Question: '''
Note: I want to use .tabs() and avoid NOT using .tabs(), and writing everything
separately to handle the fades and tab selections like others have found.
'''
As the title suggests, I want to have a list of tabs in on the page, but I want them .
The problem is that setting up two ul's with 'nav' classes causes conflicts and so two tabs can be selected at once: one on the left and one on the right.

'''
<div id="content">
<!-- Tab data gets inserted here -->
<div id="overlay"><div class="overlay"></div></div>
<!-- First Tab Set -->
<!-- NOTE: This will appear on the left -->
<div class="navigation nav-left">
<ul class="nav">
<li>Link1</li>
<li>Link2</li>
</ul>
</div>
<!-- Data for the tabs - this works! -->
<div id="container">
<!-- Link 1 Tab -->
<div>This is data for Link 1</div>
<div>This is data for Link 2</div>
</div>
</div>
'''
'''
$(function() {
$("ul.nav").tabs("div#container > div", {
effect: 'fade',
fadeOutSpeed: "500"});
});
'''
As you can see, the above jQuery sets tabs up for 'ul.nav' linking to each div within '#container' individually. This single set of tabs on the left hand side of my page works!
How do I change this to allow for sets of tabs on my page?
I want a second '<div class="navigation nav-right">' -- to hold these tabs on the right hand side of the page.
This second set of tabs must work the first set, so only one tab can be active at once, and cancels out other tab selections.
'''
<!-- First Tab Set -->
<!-- NOTE: This will appear on the left -->
<div class="navigation nav-left">
<ul class="nav">
<li>Link1</li>
<li>Link2</li>
</ul>
</div>
<!-- Second Tab Set (Attempt) -->
<!-- NOTE: I want nav-right here -->
<div class="navigation nav-right">
<ul class="nav">
<li>Link1</li>
<li>Link2</li>
</ul>
</div>
<!-- Data for the tabs -->
<div id="container">
<!-- Link 1 Tab -->
<div>This is data for Link 1</div>
<div>This is data for Link 2</div>
. . .
<div>This is data for Link 5</div>
</div>
'''
I was rather hoping to not have to write my own jQuery Tabs function with 'fadeIn()' and 'fadeOut()' - what can I do to make this work?
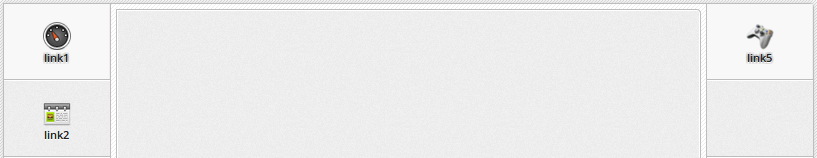
Answer: According to the vendor of '.tabs()' - he "can't be bothered" with updating for multiple instances of tabs linking to the same DIV set.
My only option was to roll my own code, completely doing away with '.tabs()' and performing my own '.fadeOut()', '.fadeIn()' and '.load()' functions combined within a large function call.
The upside of this is that I know exactly how it all works and can add to it easily in the future, and I recommend spending a little time (it's not going to take too long) to do it yourself.
If the owner ever does decide to include this functionality, I will update my post, but as of early 2013, there isn't currently a way to use the '.tabs()' plugin in this way.